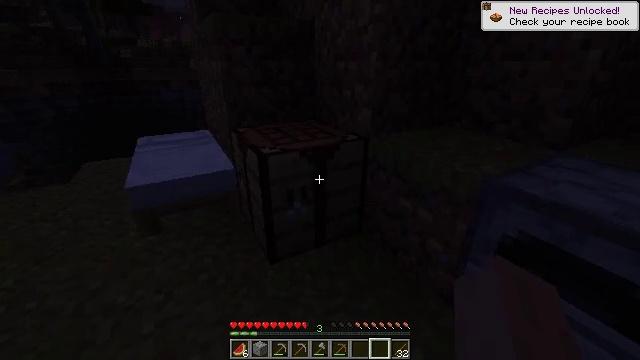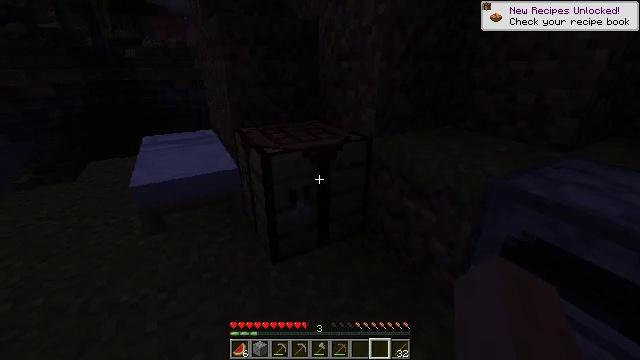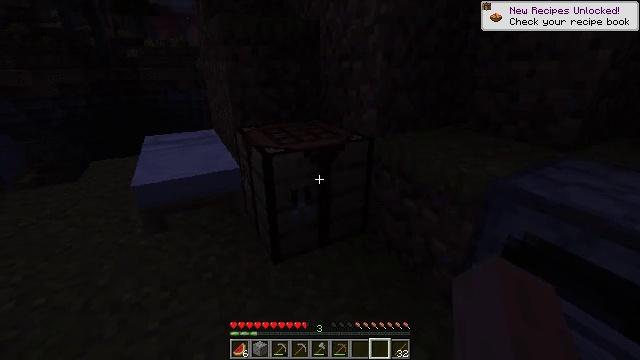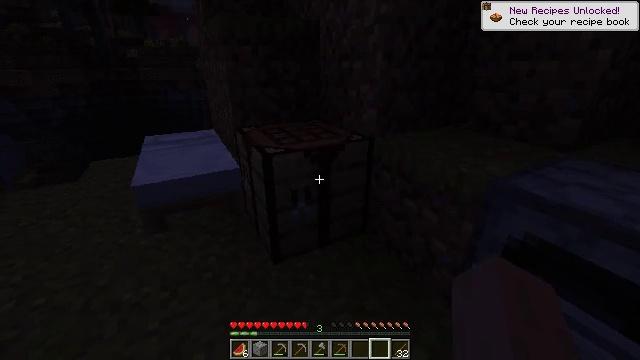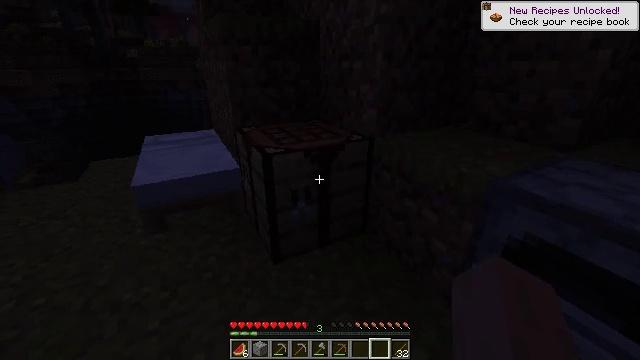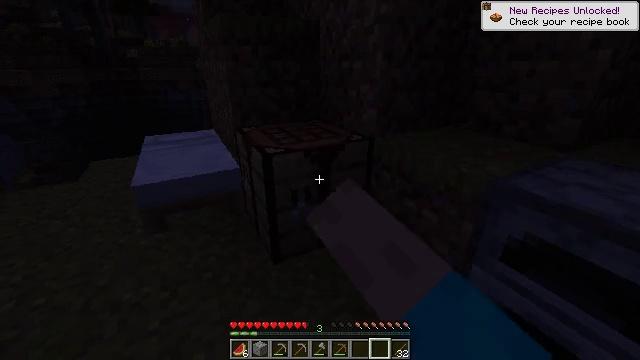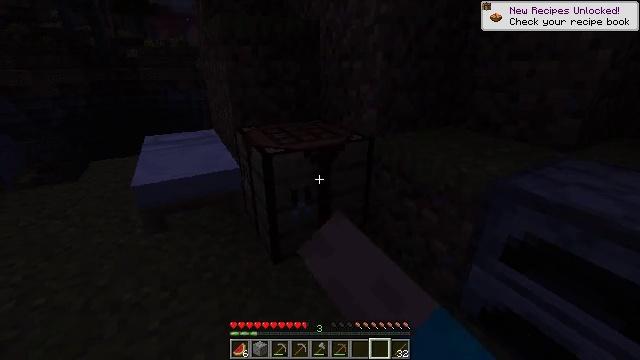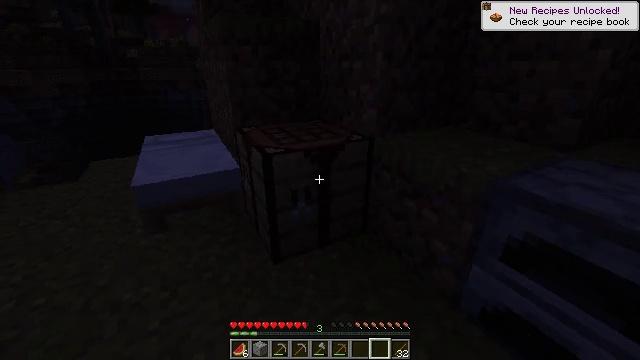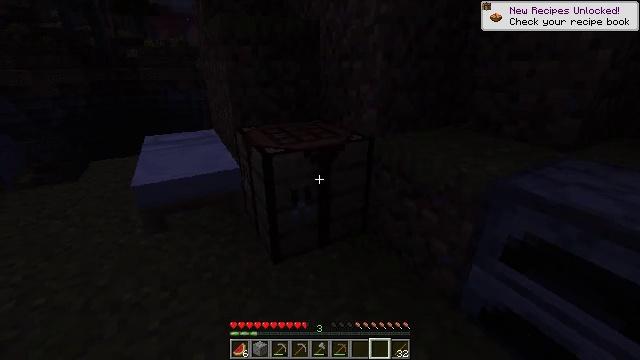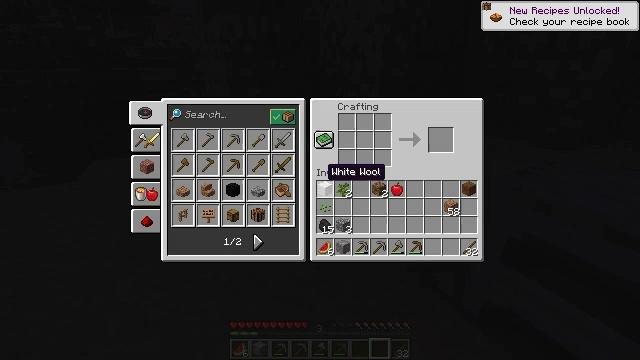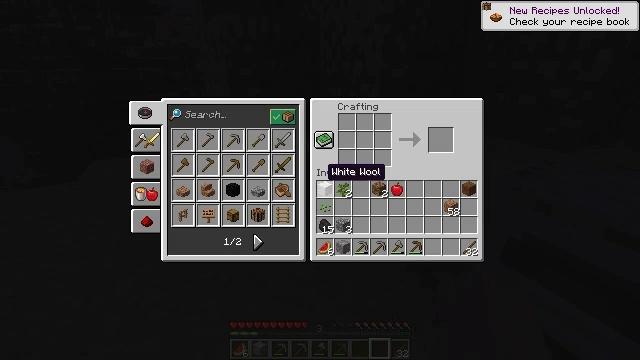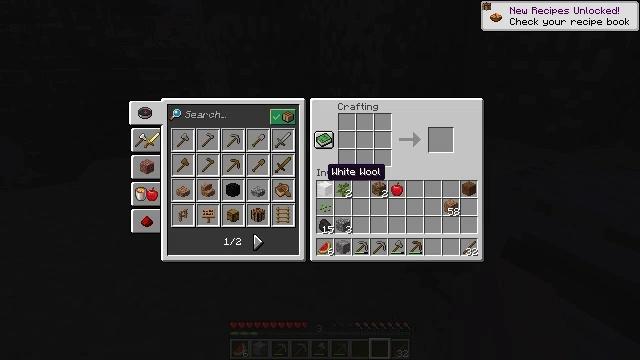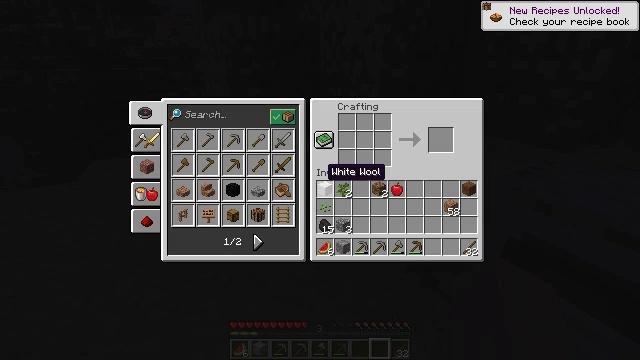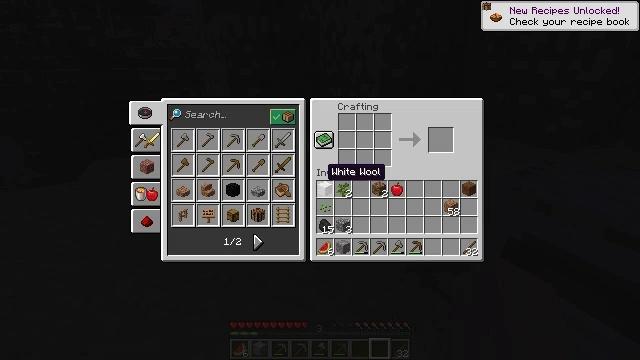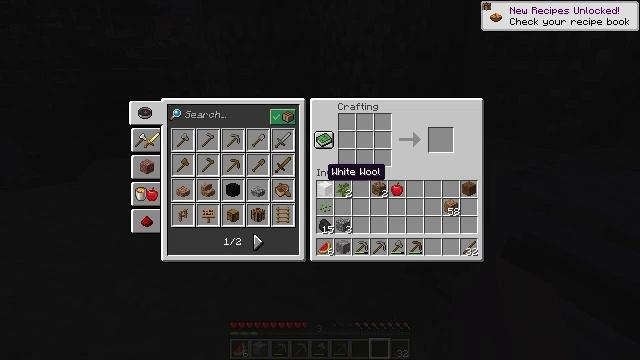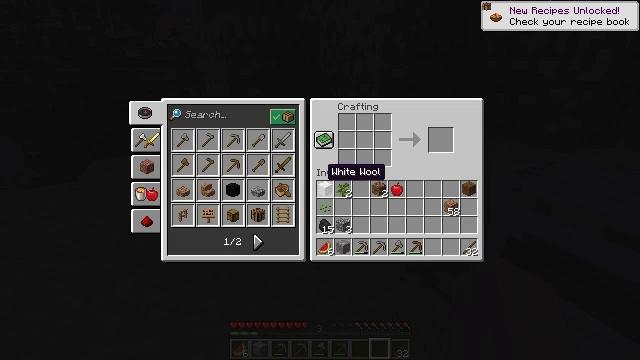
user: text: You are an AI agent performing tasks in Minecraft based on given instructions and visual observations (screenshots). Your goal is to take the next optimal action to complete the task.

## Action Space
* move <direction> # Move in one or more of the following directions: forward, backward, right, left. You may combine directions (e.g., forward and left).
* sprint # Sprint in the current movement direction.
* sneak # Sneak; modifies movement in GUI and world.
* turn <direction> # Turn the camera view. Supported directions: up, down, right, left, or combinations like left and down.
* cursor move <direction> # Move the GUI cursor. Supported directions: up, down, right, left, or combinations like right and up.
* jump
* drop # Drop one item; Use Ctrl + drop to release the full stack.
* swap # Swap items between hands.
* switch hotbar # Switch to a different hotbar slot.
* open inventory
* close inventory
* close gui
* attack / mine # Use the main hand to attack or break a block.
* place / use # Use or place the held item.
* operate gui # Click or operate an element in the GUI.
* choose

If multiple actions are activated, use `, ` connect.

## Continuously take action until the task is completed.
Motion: motion action
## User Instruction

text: craft item air
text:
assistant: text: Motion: no_op
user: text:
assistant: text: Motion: no_op
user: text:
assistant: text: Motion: no_op
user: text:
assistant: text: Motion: use / place
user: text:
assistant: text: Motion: use / place
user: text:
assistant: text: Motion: use / place
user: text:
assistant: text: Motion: no_op
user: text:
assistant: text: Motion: no_op
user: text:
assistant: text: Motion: open gui
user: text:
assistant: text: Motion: no_op
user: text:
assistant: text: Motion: no_op
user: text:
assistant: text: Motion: no_op
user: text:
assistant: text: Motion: no_op
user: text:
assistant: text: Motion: no_op
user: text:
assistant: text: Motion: no_op
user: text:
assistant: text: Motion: no_op
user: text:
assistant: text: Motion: no_op
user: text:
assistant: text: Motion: no_op
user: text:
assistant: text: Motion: no_op
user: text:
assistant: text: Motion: no_op
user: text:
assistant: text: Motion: no_op
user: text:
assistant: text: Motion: no_op
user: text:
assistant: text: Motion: no_op
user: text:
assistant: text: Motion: no_op
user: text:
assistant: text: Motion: no_op
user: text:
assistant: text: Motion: no_op
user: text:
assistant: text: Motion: no_op
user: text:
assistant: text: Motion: no_op
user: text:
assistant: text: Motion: cursor move left and up
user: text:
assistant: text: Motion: cursor move left and up